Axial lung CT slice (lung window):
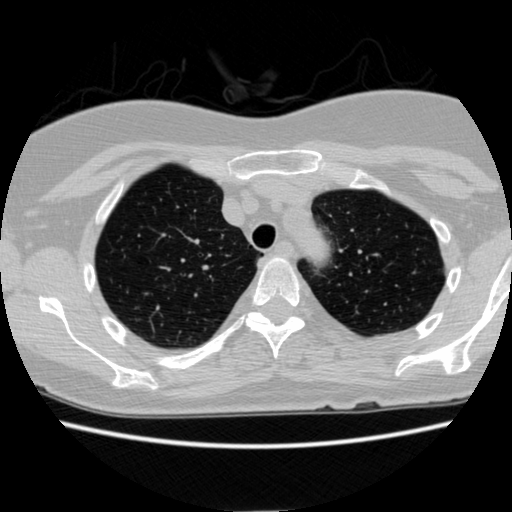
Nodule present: no